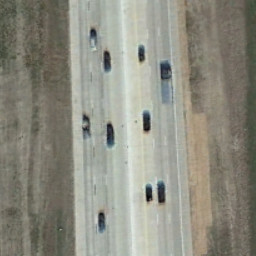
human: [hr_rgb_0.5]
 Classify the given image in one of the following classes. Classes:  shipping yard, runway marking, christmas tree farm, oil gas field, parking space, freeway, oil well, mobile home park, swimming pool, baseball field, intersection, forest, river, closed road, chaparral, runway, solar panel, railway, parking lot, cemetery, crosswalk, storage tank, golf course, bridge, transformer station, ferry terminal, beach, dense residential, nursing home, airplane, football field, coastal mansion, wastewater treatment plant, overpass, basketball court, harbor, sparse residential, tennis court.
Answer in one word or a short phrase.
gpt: freeway